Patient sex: F
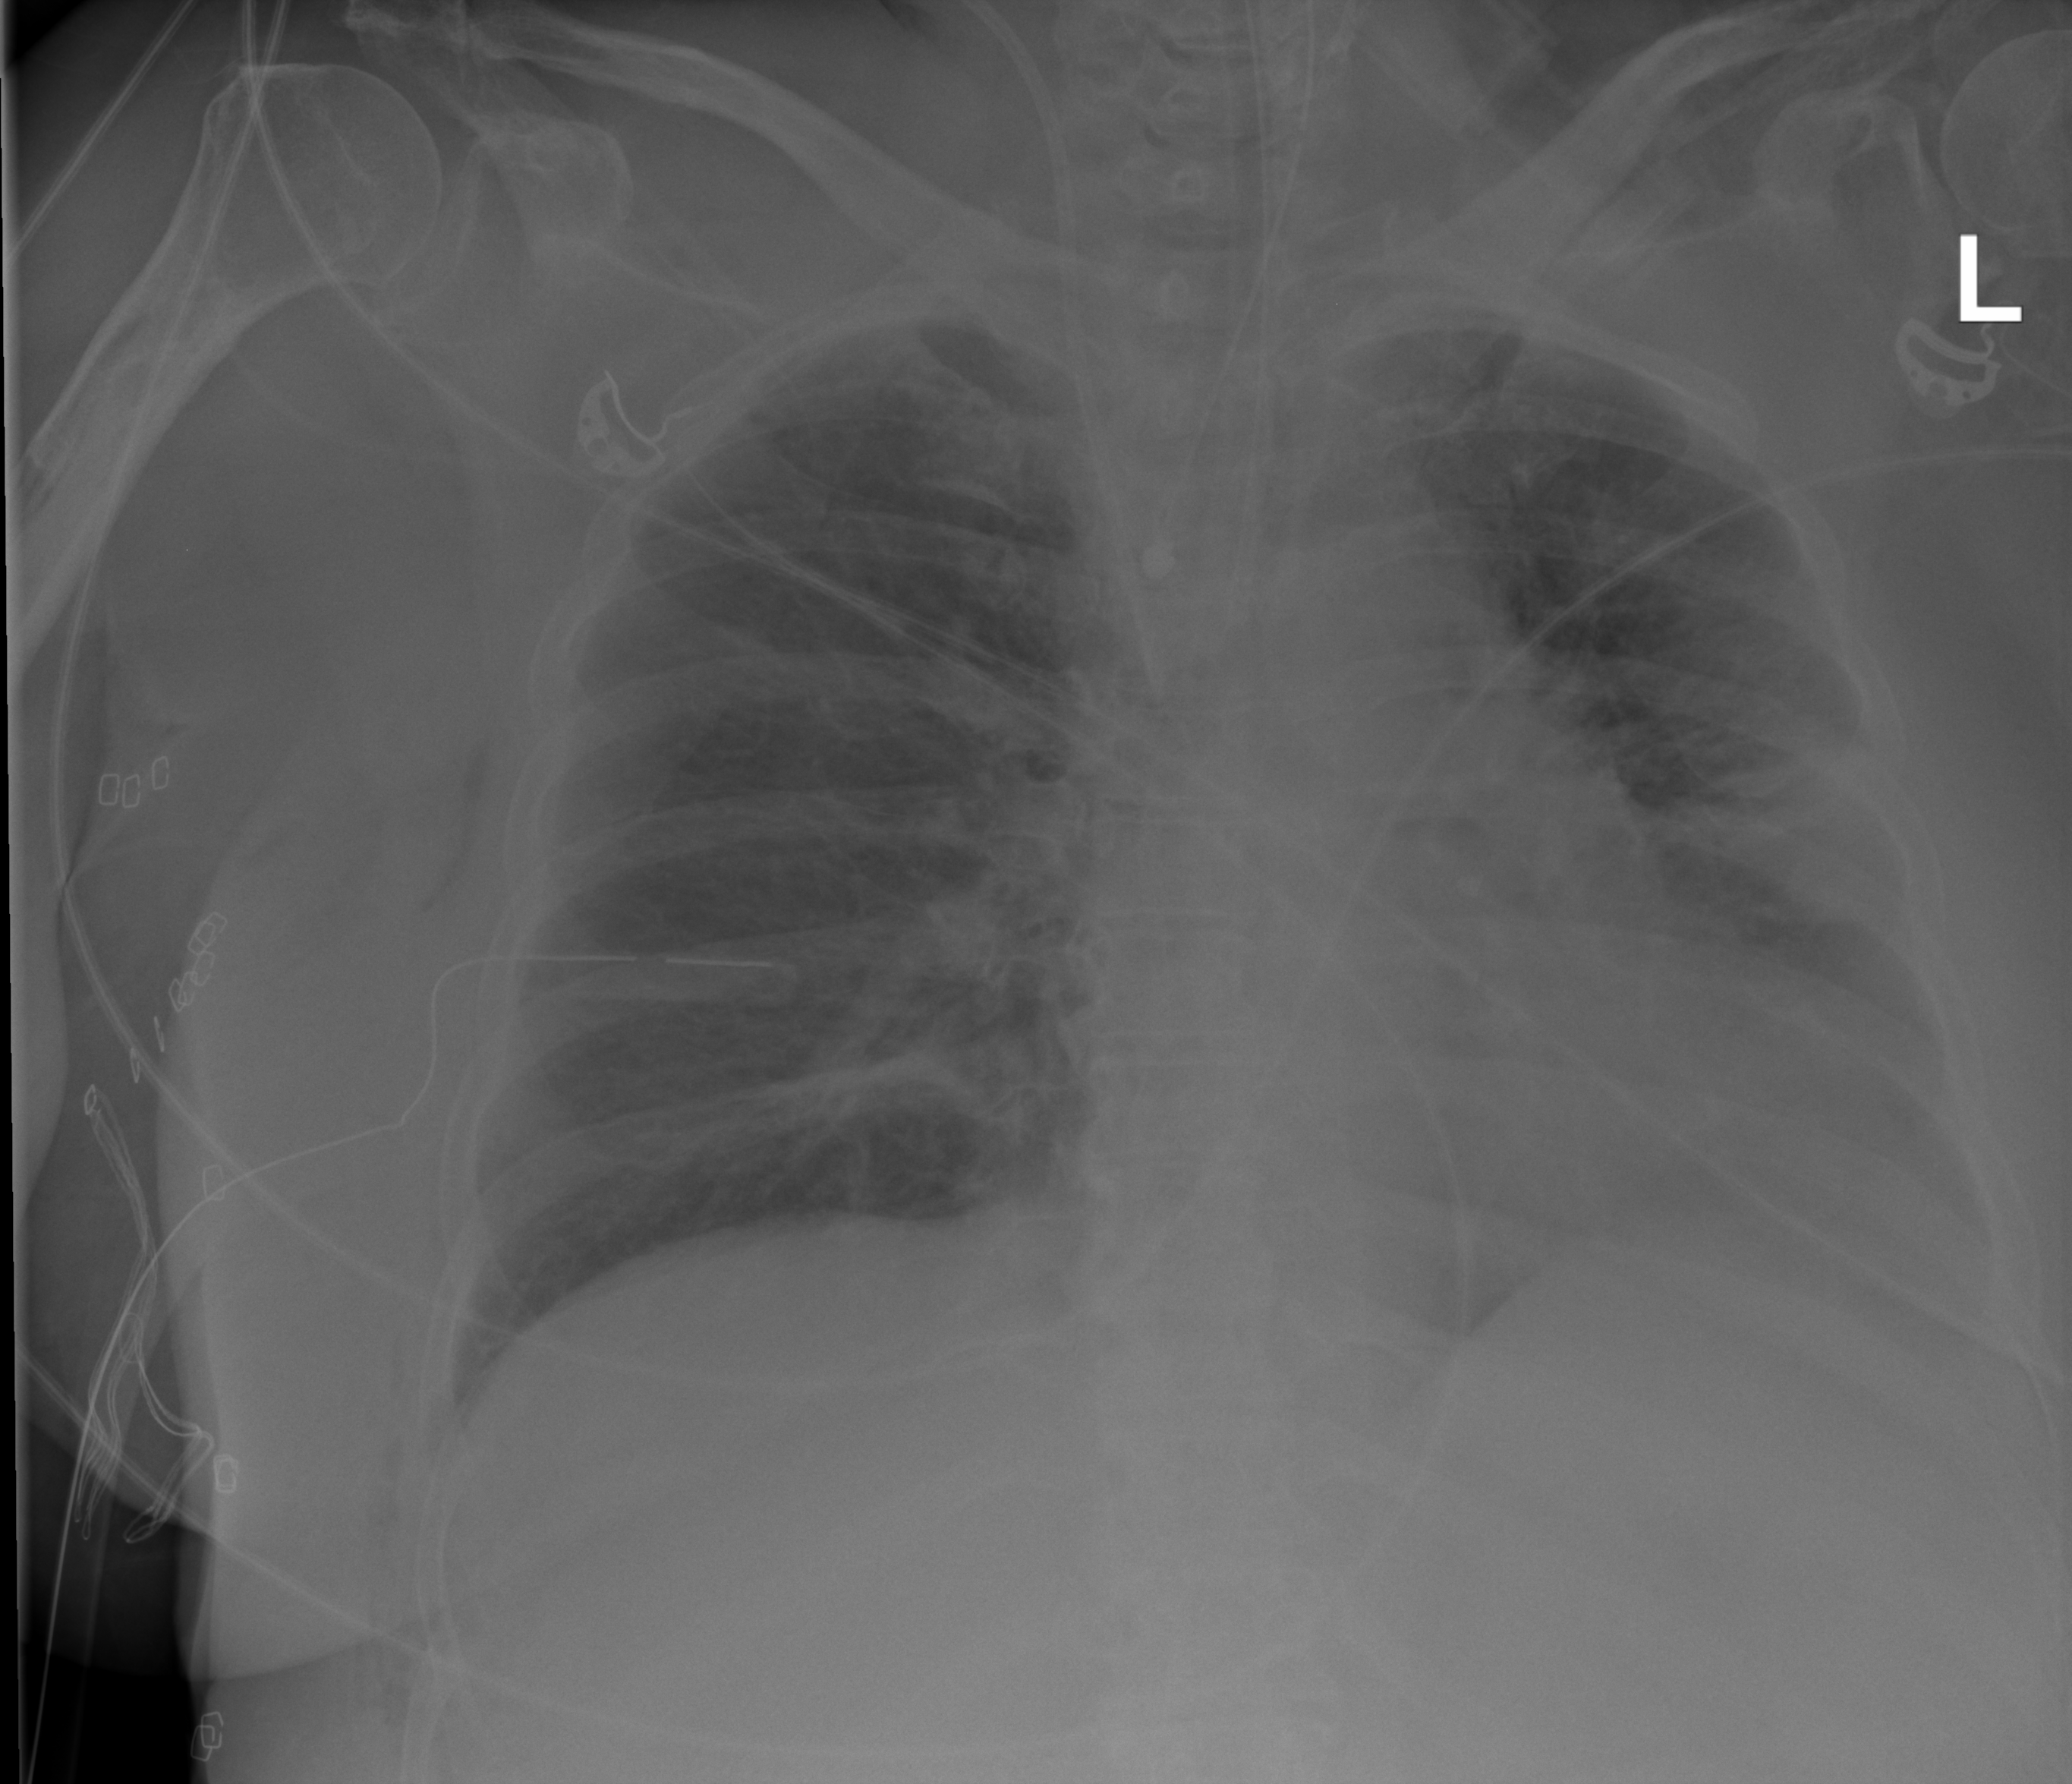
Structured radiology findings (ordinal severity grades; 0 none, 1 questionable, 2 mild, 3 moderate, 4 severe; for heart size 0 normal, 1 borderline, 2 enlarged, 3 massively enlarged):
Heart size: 0
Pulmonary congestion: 0
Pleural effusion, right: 0
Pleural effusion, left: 2
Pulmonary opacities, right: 0
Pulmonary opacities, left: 0
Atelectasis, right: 2
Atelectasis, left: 3